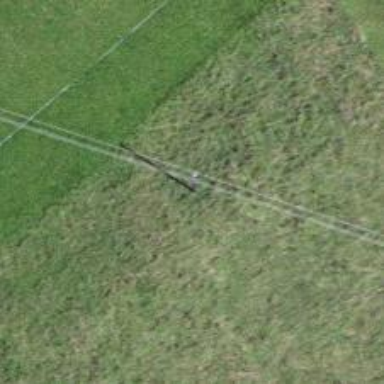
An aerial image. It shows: Power pole.